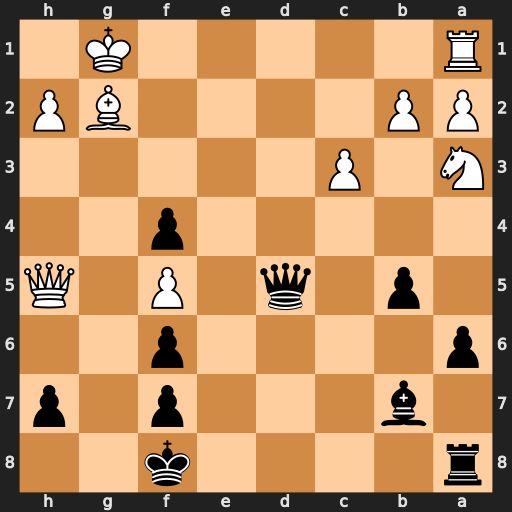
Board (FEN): r4k2/1b3p1p/p4p2/1p1q1P1Q/5p2/N1P5/PP4BP/R5K1
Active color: b
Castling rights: -
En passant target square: -
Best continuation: Qxg2#